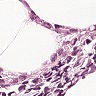
Metastatic tissue present: yes